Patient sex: M
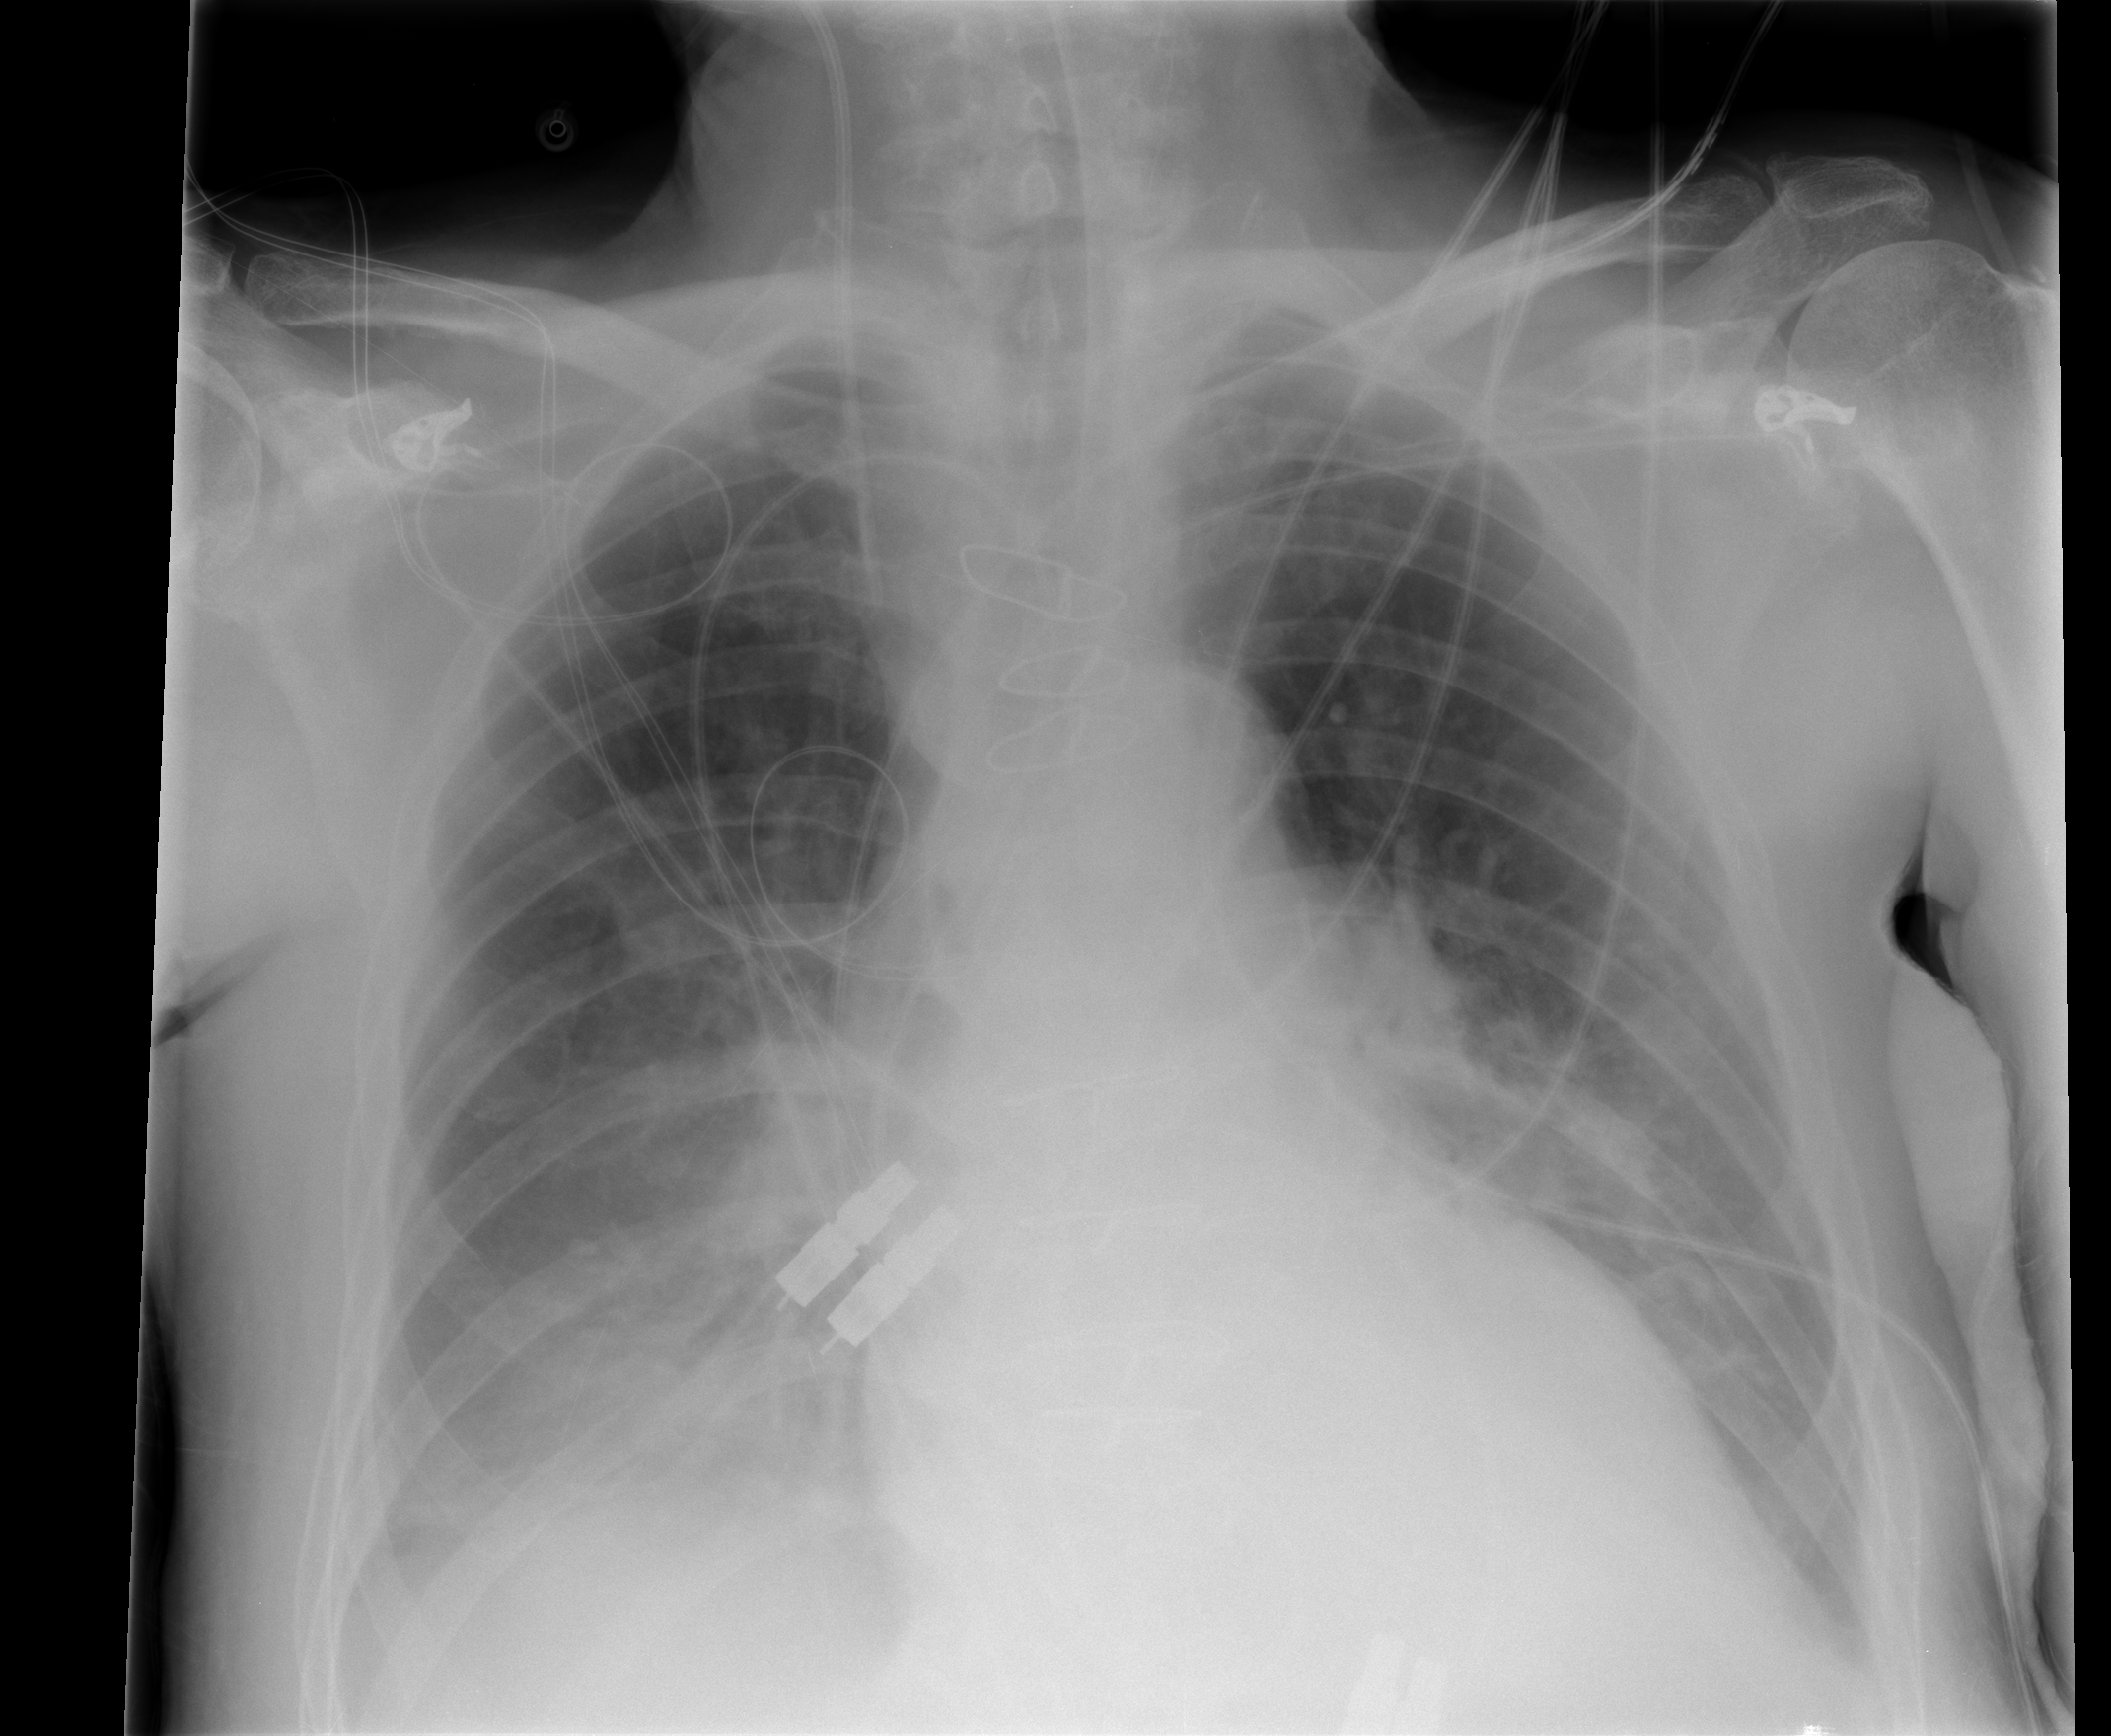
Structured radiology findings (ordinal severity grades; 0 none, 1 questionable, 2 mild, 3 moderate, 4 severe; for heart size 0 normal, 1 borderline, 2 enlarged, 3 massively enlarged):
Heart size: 1
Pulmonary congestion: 0
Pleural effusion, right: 3
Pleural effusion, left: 2
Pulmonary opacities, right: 1
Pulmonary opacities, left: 2
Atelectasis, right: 2
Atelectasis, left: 2